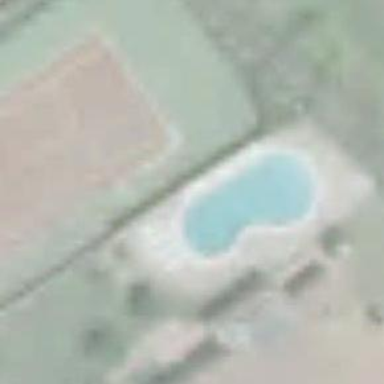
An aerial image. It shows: Swimming pool located in leisure land.